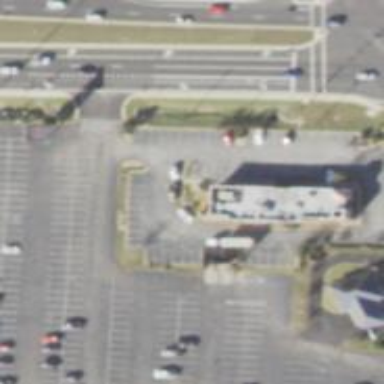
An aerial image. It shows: Parking space.